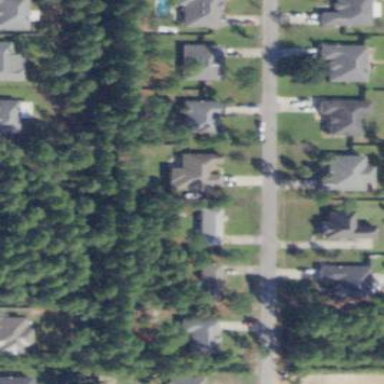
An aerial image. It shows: Residential area consisting of single-family homes.